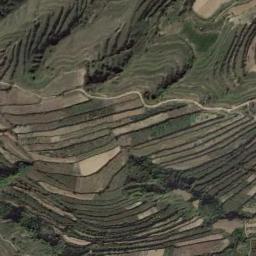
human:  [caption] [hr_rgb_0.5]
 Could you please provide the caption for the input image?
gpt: The bare and green terrace is next to some trees .

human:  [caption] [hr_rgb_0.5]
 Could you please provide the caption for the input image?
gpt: There is a road on the terrace .

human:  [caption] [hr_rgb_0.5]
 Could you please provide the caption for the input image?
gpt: A large layer of brown and green mixed terraces with several winding narrow paths .

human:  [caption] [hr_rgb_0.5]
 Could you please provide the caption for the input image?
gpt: There are no crops on the terraces in the picture .

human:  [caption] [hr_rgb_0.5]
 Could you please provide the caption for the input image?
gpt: There are many green and yellow terraces .